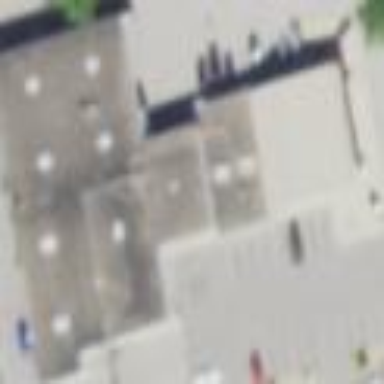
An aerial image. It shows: Retail building that houses car shop.